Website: crate-barrel
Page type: billing-address
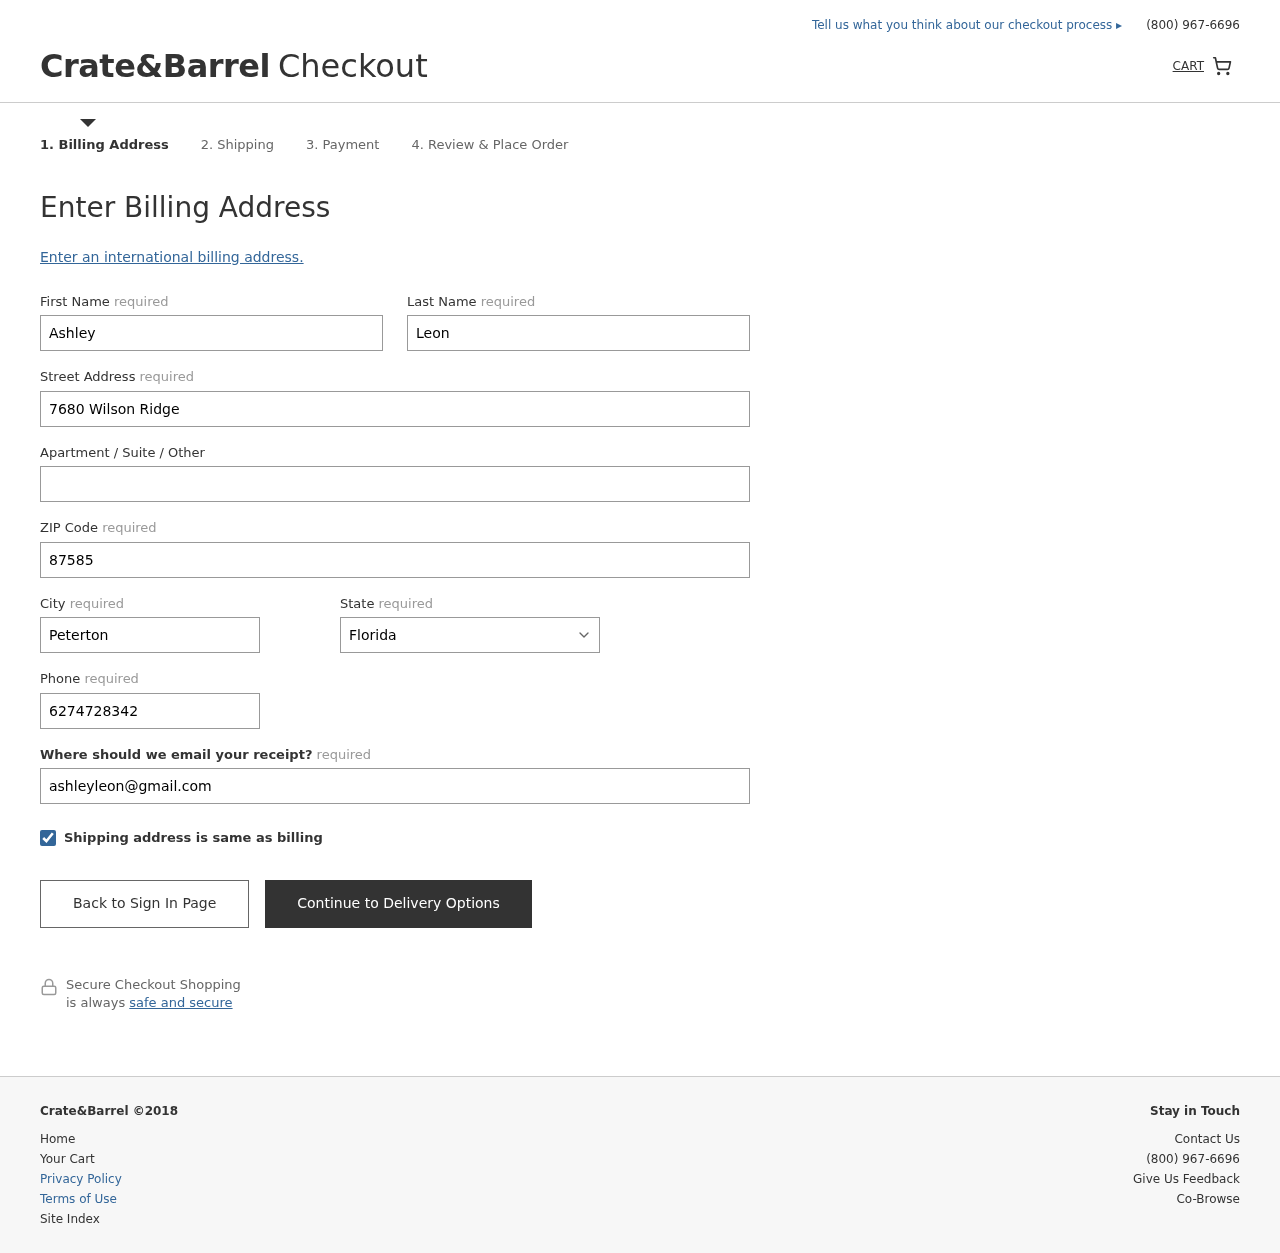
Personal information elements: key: PII_STATE
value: Florida
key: PII_FIRSTNAME
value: Ashley
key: PII_LASTNAME
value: Leon
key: PII_STREET
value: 7680 Wilson Ridge
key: PII_POSTCODE
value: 87585
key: PII_CITY
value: Peterton
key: PII_PHONE
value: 6274728342
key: PII_EMAIL
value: ashleyleon@gmail.com